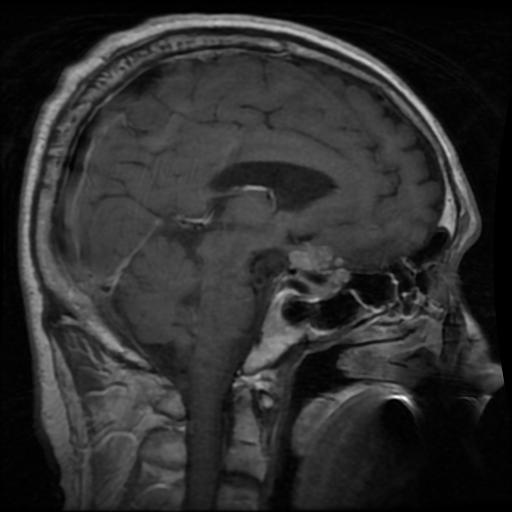
Label: pituitary